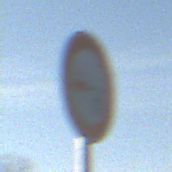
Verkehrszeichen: VerbotUeberholenEinspurigeFahrzeuge
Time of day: MorningAfternoon
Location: Outdoor (Nature)
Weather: Clear
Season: Winter
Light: Natural